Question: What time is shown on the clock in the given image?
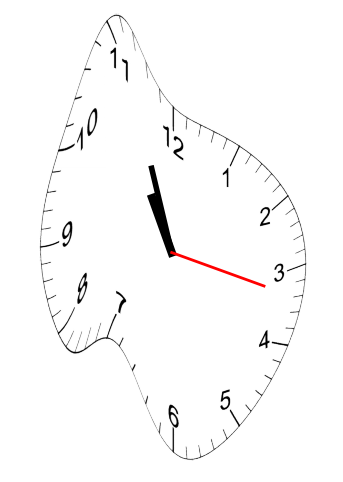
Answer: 10:56:17